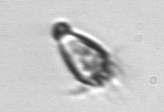
Label: Paratontonia_gracillima